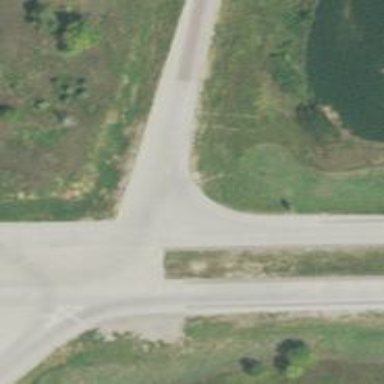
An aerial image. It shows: Primary road with asphalt surface.